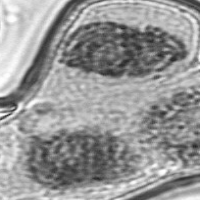
Label: telophase